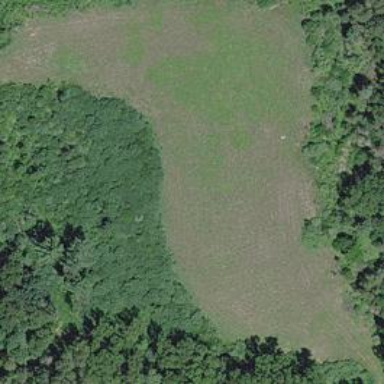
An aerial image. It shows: Wildlife opening in meadow area.